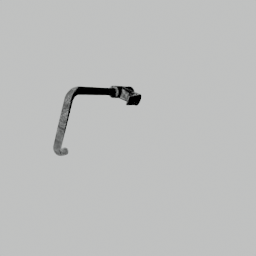
Label: appliances